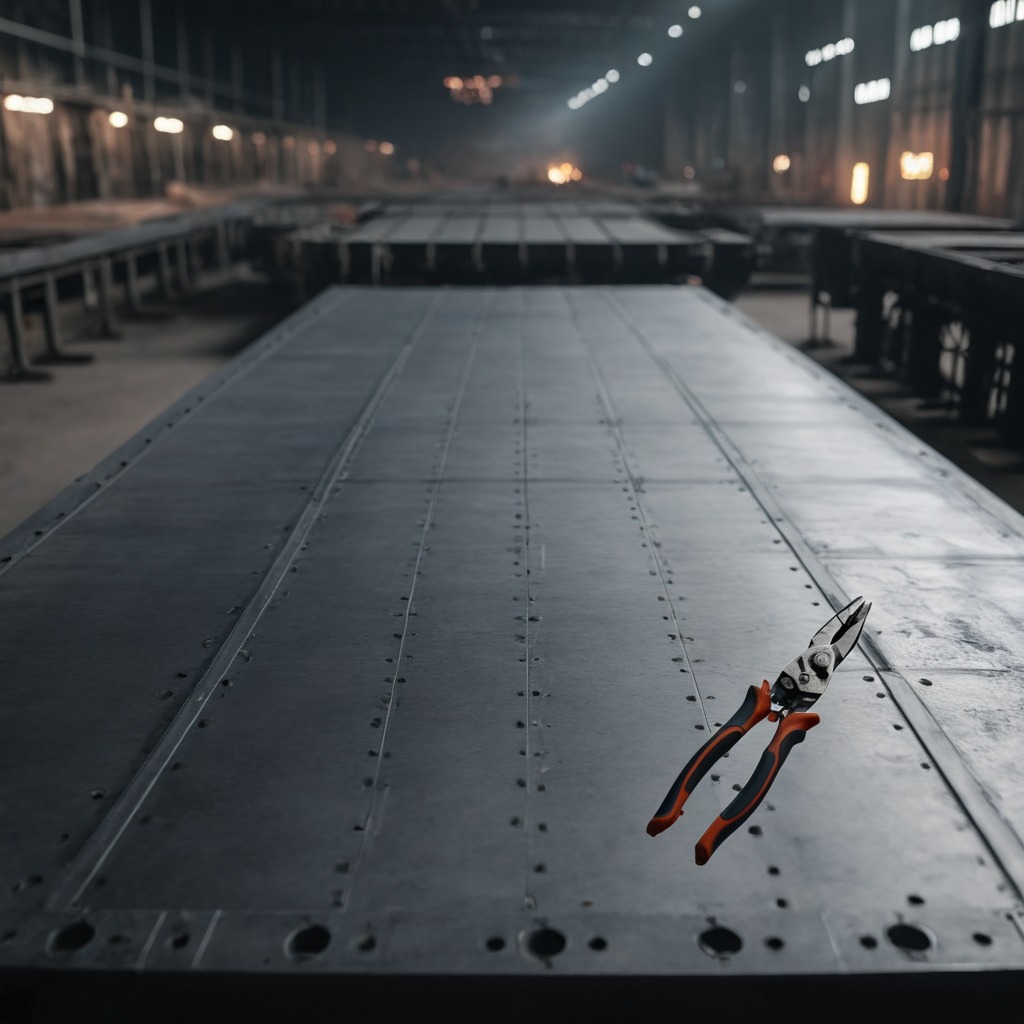
A plier is lying on the cold steel table in a mining workshop gritty textures.